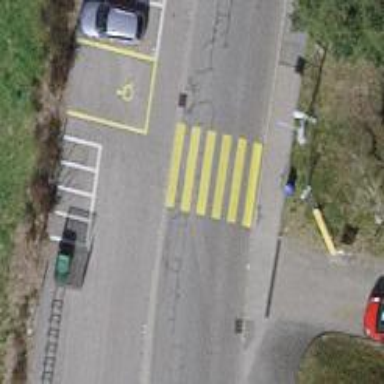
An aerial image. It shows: Marked road crossing.